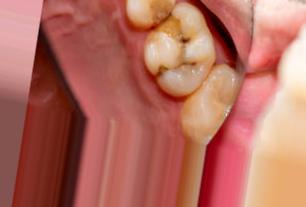
Condition: Caries